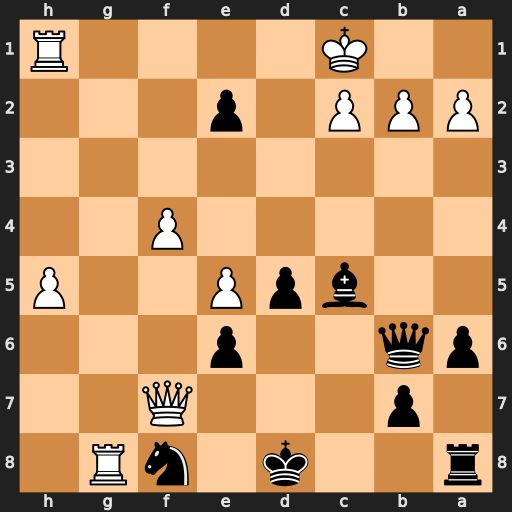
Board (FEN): r2k1nR1/1p3Q2/pq2p3/2bpP2P/5P2/8/PPP1p3/2K4R
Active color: b
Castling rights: -
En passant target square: -
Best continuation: Qb4 c3 Be3+